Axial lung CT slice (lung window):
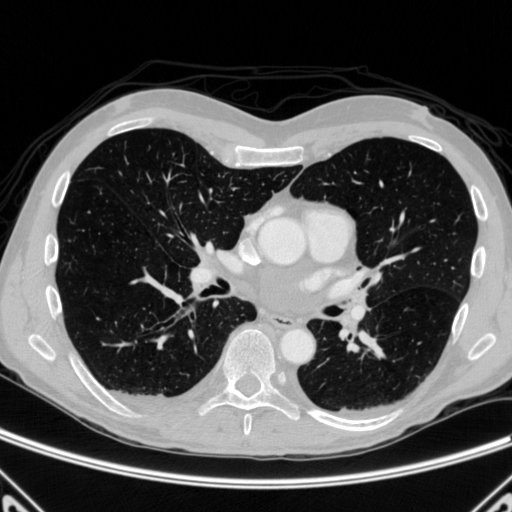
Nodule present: no